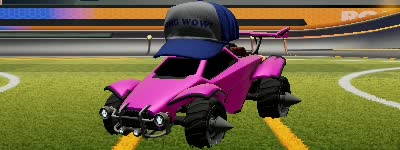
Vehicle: octane